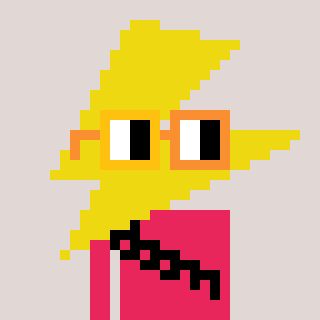
a pixel art character with square yellow and orange glasses, a lightning bolt-shaped head and a redpinkish-colored body on a warm background